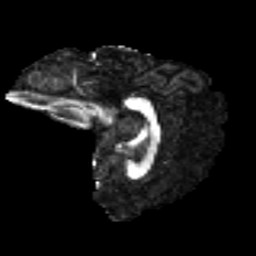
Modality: FA
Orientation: sagittal
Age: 43
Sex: male
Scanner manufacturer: ge
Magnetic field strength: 3 T
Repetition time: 7.8 s
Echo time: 0.0611 s